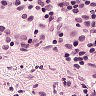
Metastatic tissue present: no